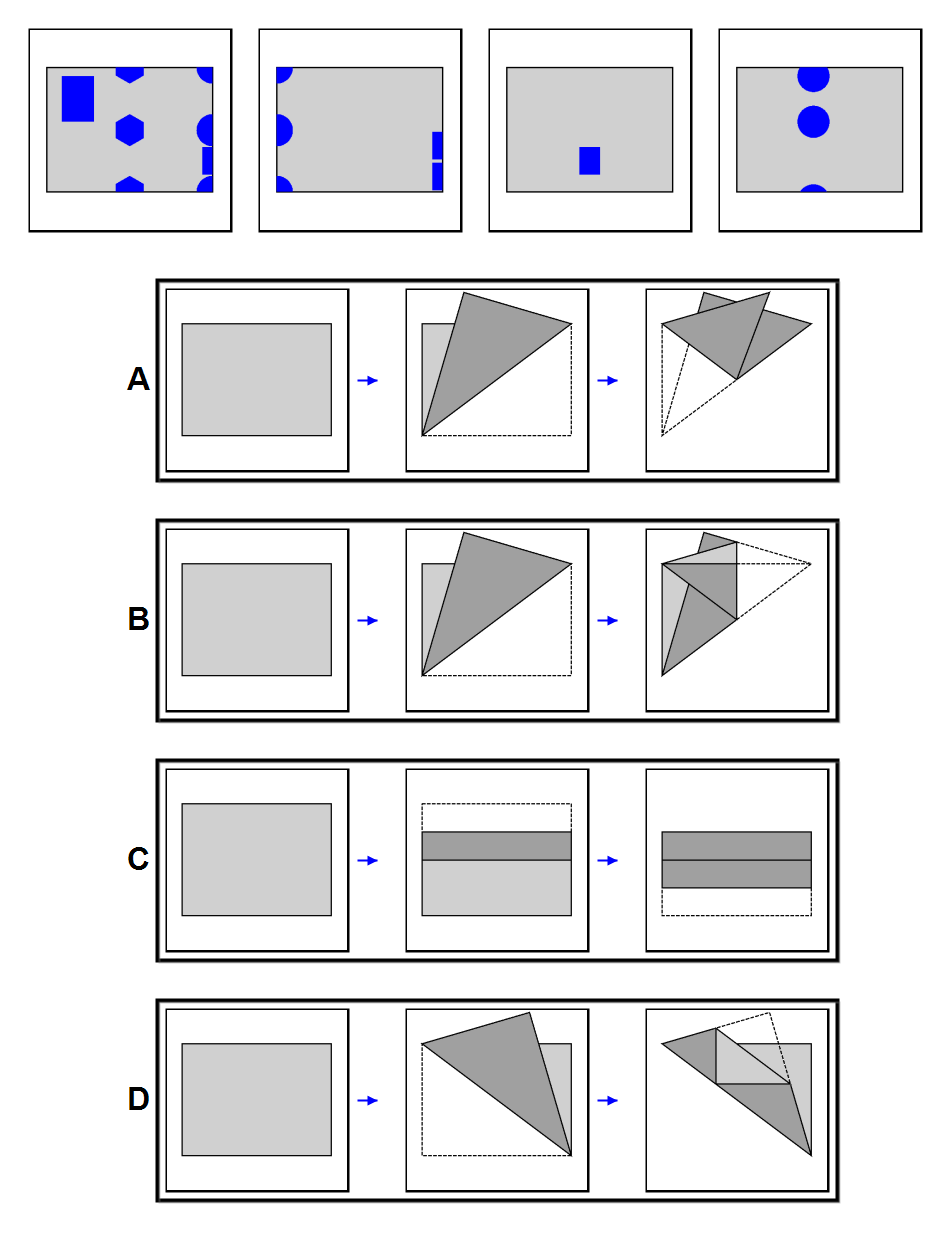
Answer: C